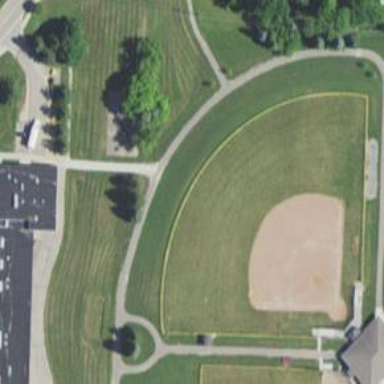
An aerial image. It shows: Baseball pitch for leisure land.